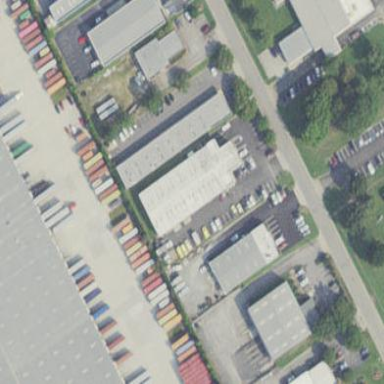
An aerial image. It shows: Industrial building.